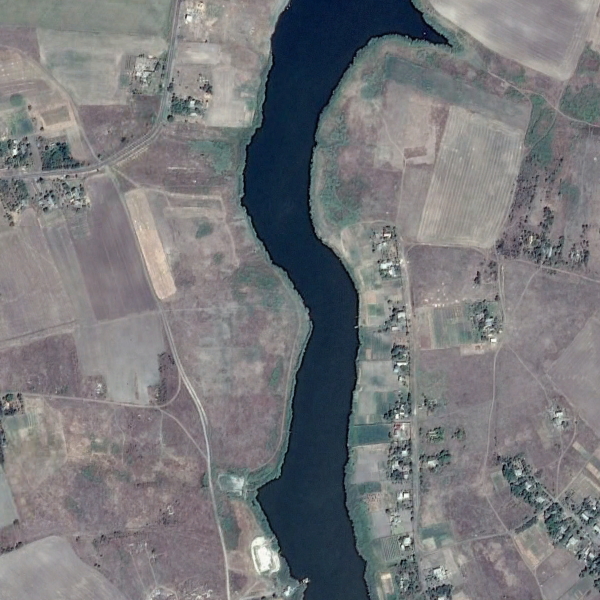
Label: River